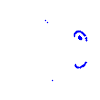
Particle: electron